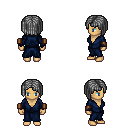
a pixel art fantasy rpg character, female body template, human, tanned skin, blue robe, white pants, gray pageboy hairstyle, leather bracers, four views (front, back, left, right), 2x2 character sprite sheet, small pixel art, hard edges, no anti-aliasing